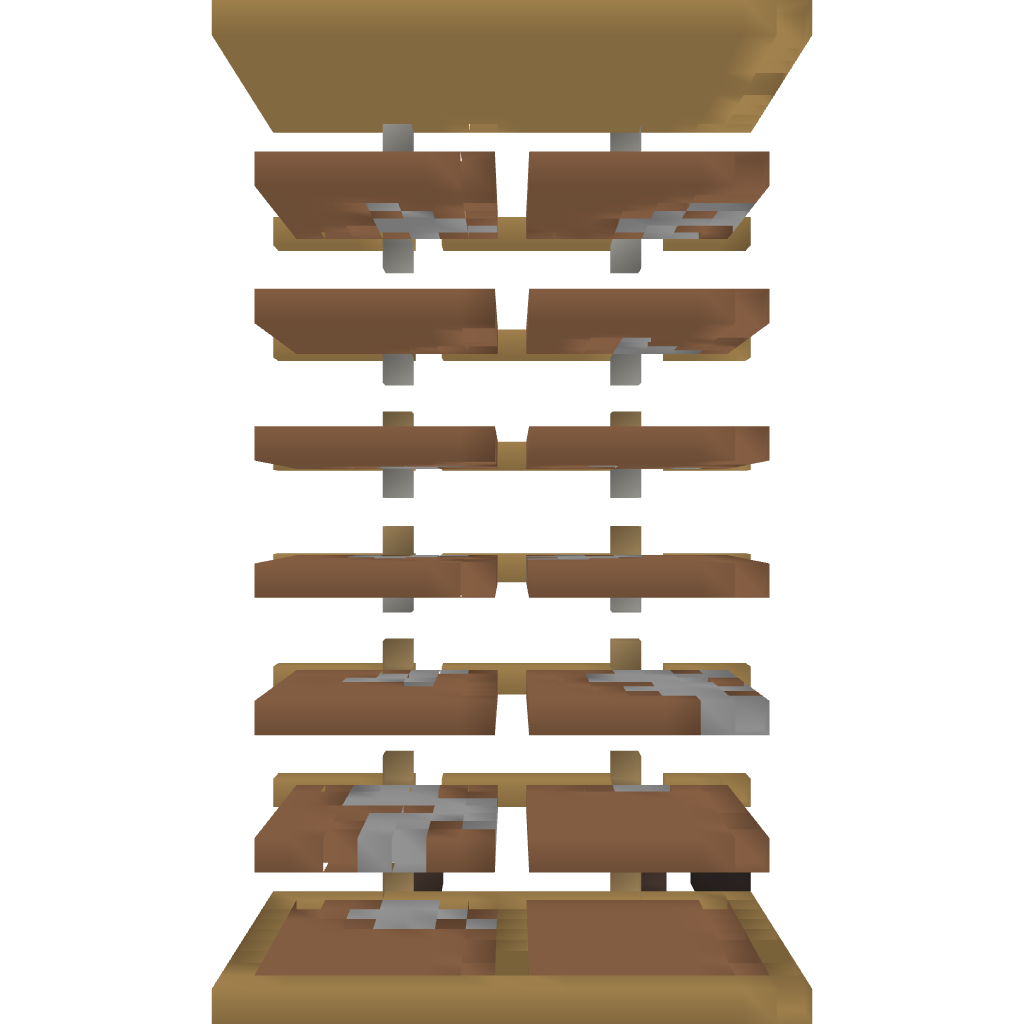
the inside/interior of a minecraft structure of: Rainbow sheep stable